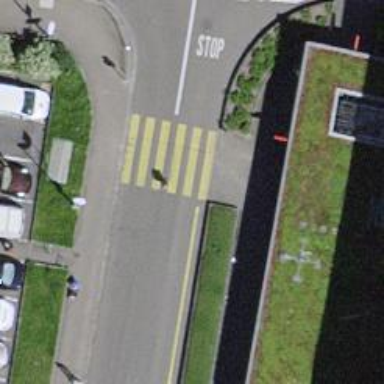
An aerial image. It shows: Marked crossing on the road.